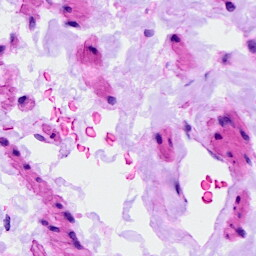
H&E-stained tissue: Ovarian